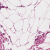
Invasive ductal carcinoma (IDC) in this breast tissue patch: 0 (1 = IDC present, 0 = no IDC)